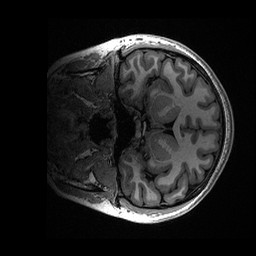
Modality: T1w
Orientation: coronal
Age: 21
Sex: female
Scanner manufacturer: ge
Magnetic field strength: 3 T
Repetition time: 0.006952 s
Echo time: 0.00292 s